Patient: sex M, age 65
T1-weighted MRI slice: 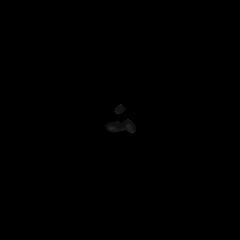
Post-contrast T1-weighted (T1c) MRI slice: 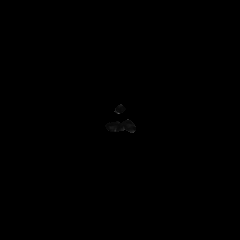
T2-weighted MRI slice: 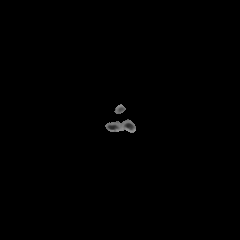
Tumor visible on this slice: no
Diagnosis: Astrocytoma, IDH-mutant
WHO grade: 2